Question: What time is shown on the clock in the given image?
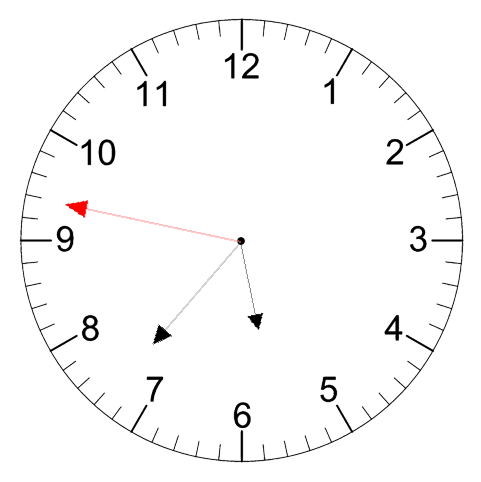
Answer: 05:36:47